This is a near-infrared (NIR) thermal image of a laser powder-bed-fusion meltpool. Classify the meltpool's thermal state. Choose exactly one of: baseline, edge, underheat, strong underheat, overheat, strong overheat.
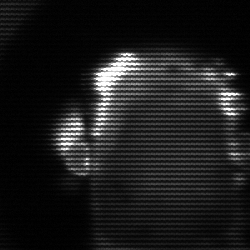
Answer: baseline